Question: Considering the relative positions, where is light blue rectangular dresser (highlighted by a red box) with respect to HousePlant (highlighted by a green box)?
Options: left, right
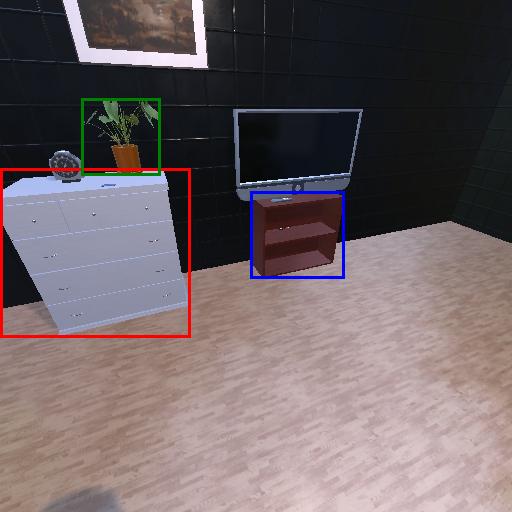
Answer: left